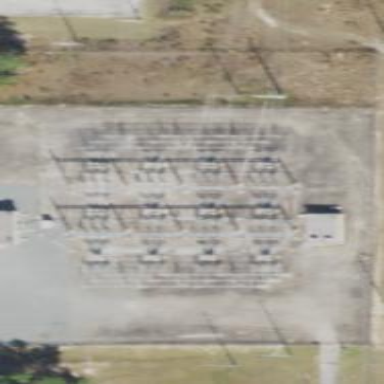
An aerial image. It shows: Outdoor power substation enclosed by chain link fence. The substation is used for switching purposes.